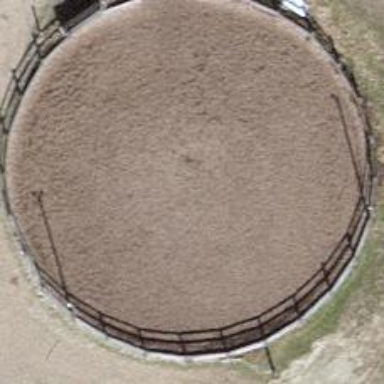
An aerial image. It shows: Fenced equestrian pitch for leisure land.